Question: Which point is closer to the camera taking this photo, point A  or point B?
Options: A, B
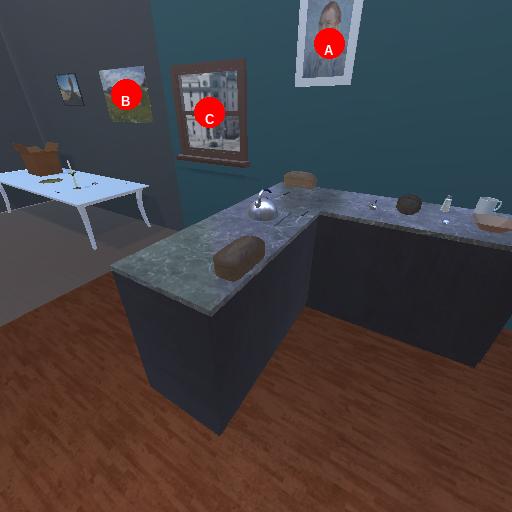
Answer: A